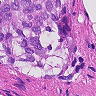
Metastatic tissue present: yes